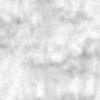
Label: no_change